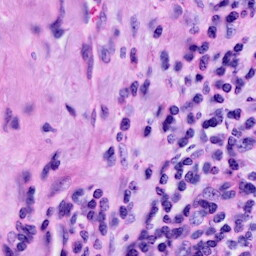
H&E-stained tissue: Cervix